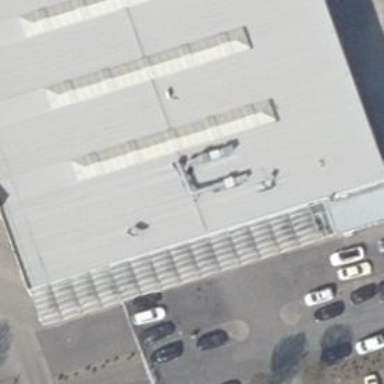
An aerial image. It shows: View of roof of building.